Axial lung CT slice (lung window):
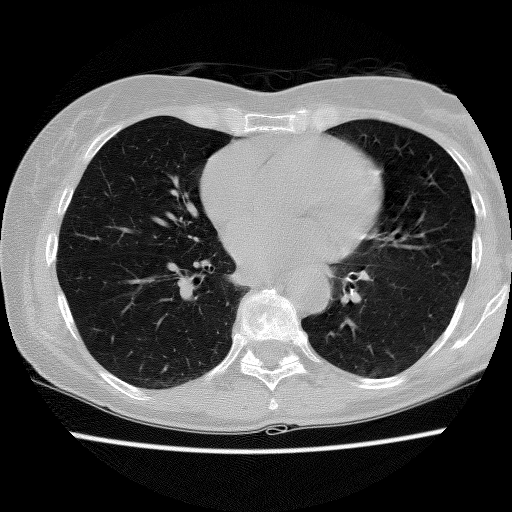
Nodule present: no